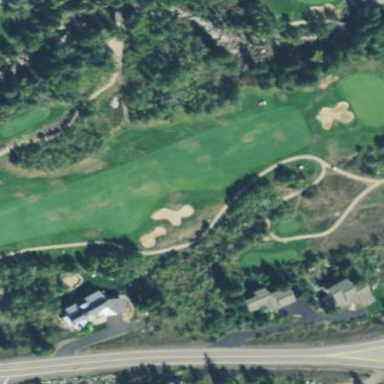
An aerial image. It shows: Scenic golf fairway.